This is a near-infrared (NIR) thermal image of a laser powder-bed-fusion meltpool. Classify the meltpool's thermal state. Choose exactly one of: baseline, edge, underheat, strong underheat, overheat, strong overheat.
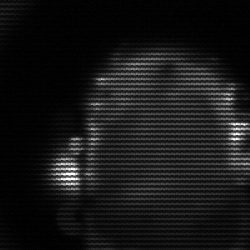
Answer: baseline